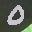
Label: 0